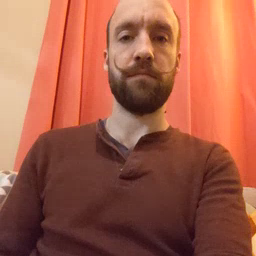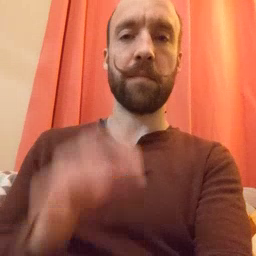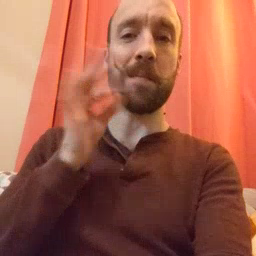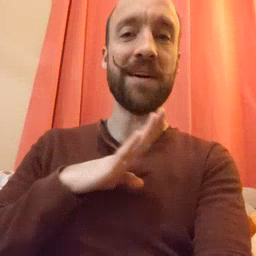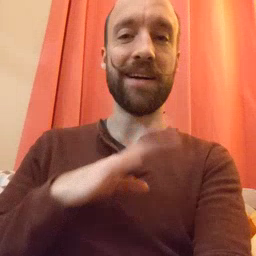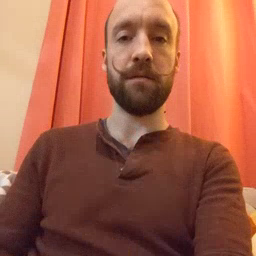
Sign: bee